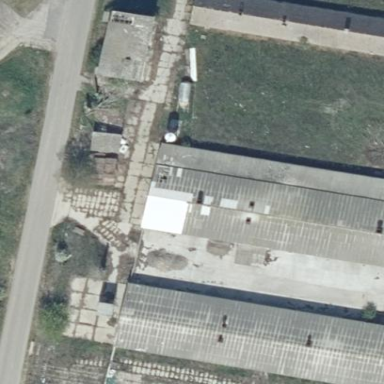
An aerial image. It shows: View of roof of building.